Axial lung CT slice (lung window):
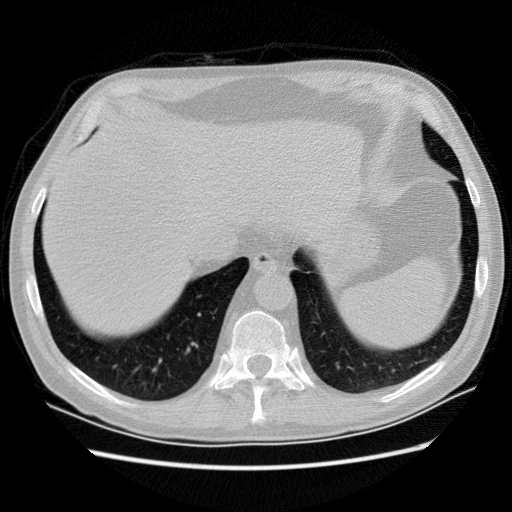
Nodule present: no